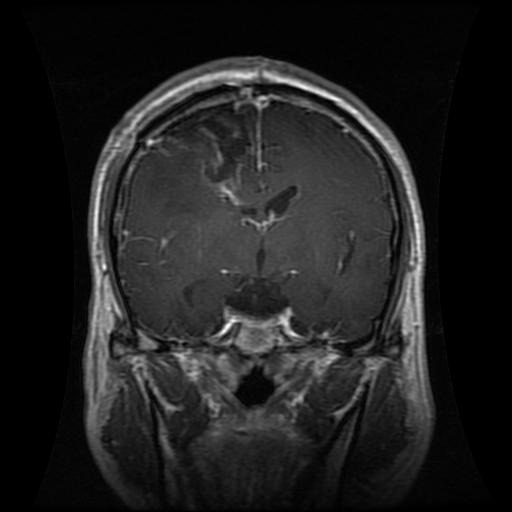
Label: glioma